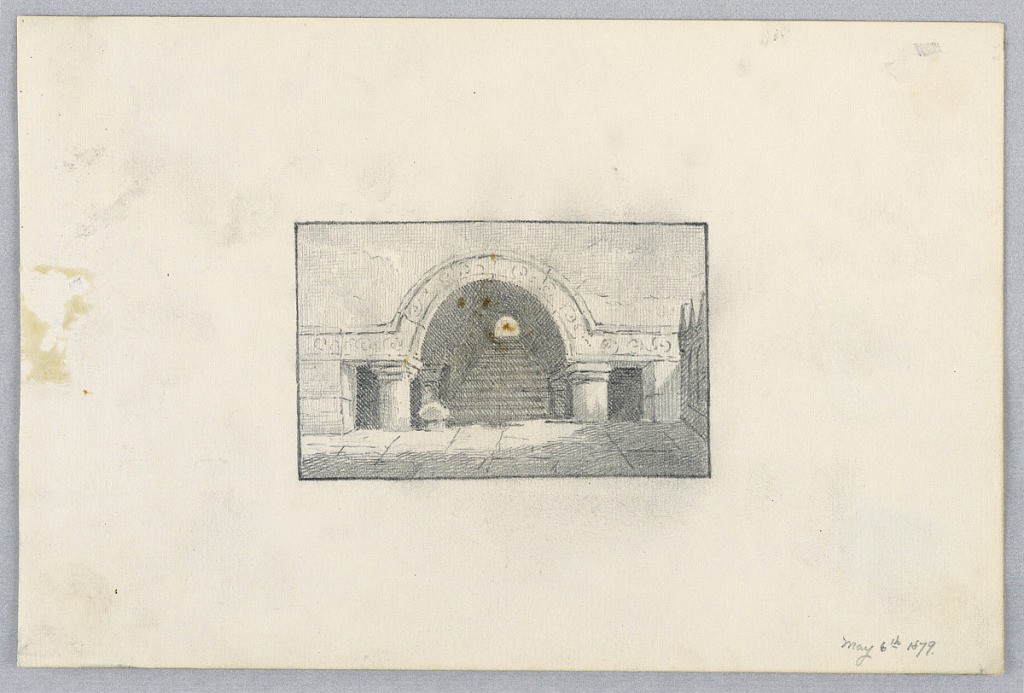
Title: Low Hall
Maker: Arnold William Brunner, American, 1857–1925
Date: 1879
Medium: Graphite on paper
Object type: Drawing
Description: View from low hall with arched entrance up along stairway.